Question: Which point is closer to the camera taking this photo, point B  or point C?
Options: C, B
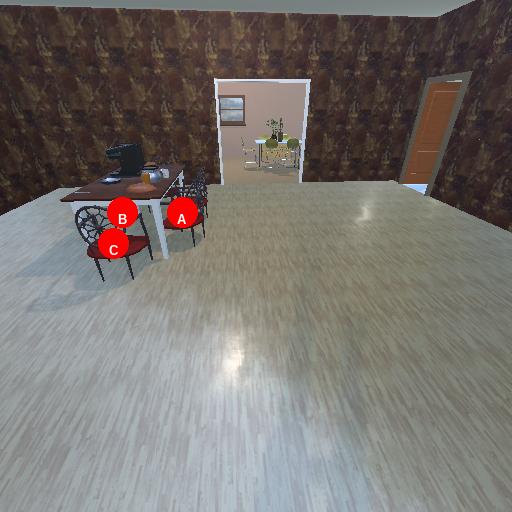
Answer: C